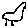
Label: bird